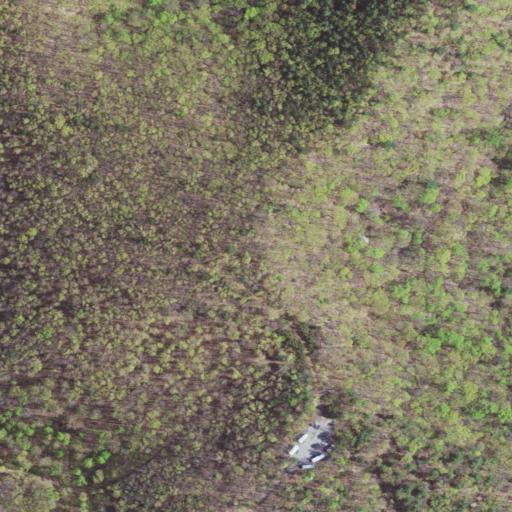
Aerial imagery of mountain in Virginia named Craig Mountain containing deciduous forest, mixed forest, open development, shrub, and low intensity development